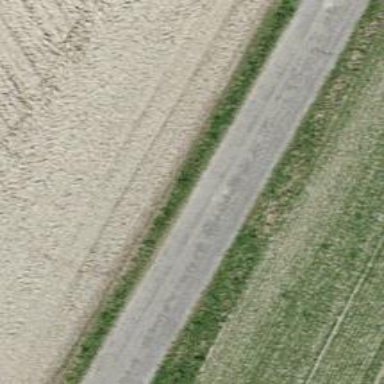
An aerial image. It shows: Well-maintained track road with grade 1 tracktype.